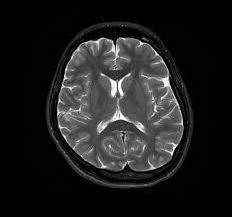
Label: notumor